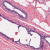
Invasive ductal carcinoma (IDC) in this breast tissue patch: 0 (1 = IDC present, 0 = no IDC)